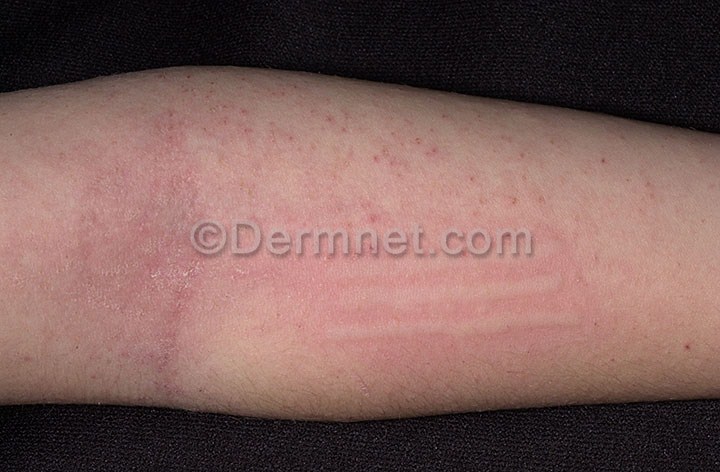
Disease: Atopic Dermatitis Photos